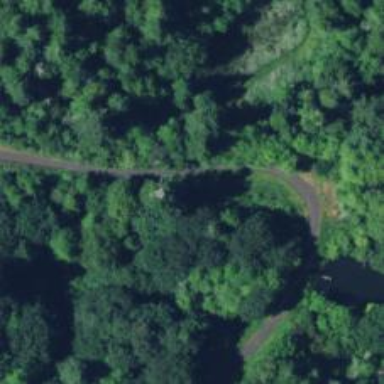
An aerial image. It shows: Driveway.